Question: I'm trying to create the diagram below:

I could draw circles and straight lines using below code snippet. Please help me draw curved line and red circle. I have attached the image. Is this possible to do using CSS pseudo elements?
'''
<ul>
{this.props.invoiceCounts.map((invoiceCount) => {
return (
<li key={invoiceCount.key} className="invoice-state">
<div>{invoiceCount.name}</div>
<div className={invoiceCount.className}> {invoiceCount.count} </div>
</li>
);
})}
</ul>
.invoice-state {
color: grey;
display: inline-block;
text-align: center;
}
.circle {
border-radius: 50%;
height: 40px;
text-align: center;
width: 40px;
margin: 0px 60px;
line-height: 40px;
}
li::before{
content: '';
position: absolute;
top: 81px;
width: 142px;
height: 1px;
background: grey;
z-index: -1;
}
li:last-child::before {
display:none;
}
.white-circle {
@extend .circle;
background-color: white;
border: 1px solid grey;
color: grey;
}
.grey-circle {
@extend .circle;
background-color: grey;
color: white;
}
.red-circle {
@extend .circle;
background-color: red;
color: white;
}
.green-circle {
@extend .circle;
background-color: green;
color: white;
}
'''
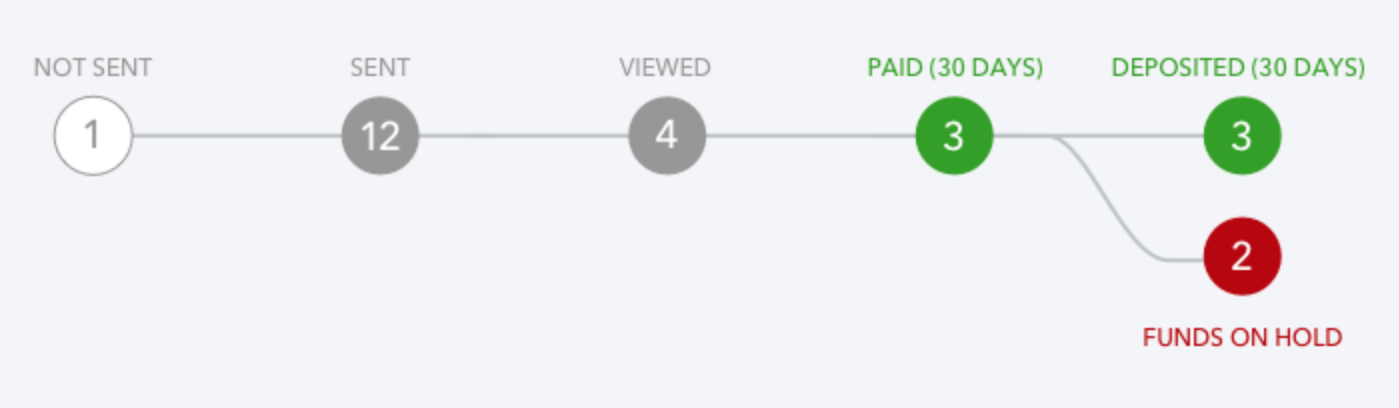
Answer: I kept your html layout the same, except for the red circle where I had to nest another ul>li (same layout as the others) into the li. I was not able to make the line curved without doing more research on my end, however I was able to make the line with pseudo elements. Hope this helps.
<URL>
'''
.invoice-state {
color: grey;
display: inline-block;
text-align: center;
position: relative;
font-family: arial;
}
.invoice-state div:not([class]) {
-webkit-box-ordinal-group: 2;
-moz-box-ordinal-group: 2;
-ms-flex-order: 2;
-webkit-order: 2;
order: 2;
}
.invoice-state ul .invoice-state div:not([class]) {
margin: 5px 0 0 0;
}
.invoice-state ul .invoice-state {
position: absolute;
margin: 20px 0 0 0;
left: 0;
display: -webkit-box;
display: -moz-box;
display: -ms-flexbox;
display: -webkit-flex;
display: flex;
-webkit-box-orient: vertical;
-moz-box-orient: vertical;
-webkit-flex-direction: column;
-ms-flex-direction: column;
flex-direction: column;
}
.circle {
border-radius: 50%;
height: 40px;
text-align: center;
width: 40px;
margin: 0px 60px;
line-height: 40px;
z-index: 3;
position: relative;
}
li::before{
content: '';
position: absolute;
top: calc(50% + 7px);
width: 150px;
height: 2px;
background: grey;
z-index: 1;
}
li:last-child::before {
display:none;
}
.white-circle {
background-color: white;
border: 2px solid grey;
color: grey;
}
.grey-circle {
background-color: grey;
color: white;
}
.red-circle {
background-color: red;
color: white;
-webkit-box-ordinal-group: 1;
-moz-box-ordinal-group: 1;
-ms-flex-order: 1;
-webkit-order: 1;
order: 1;
}
.red-circle:before {
content: " ";
position: absolute;
width: 50px;
height: 2px;
left: -49px;
top: 50%;
background: gray;
}
.invoice-state ul .invoice-state:after {
content: " ";
position: absolute;
width: 2px;
height: 80px;
background: gray;
transform: rotate(-40deg);
left: -15px;
top: -50px;
}
.green-circle {
background-color: green;
color: white;
}
'''
'''
<ul>
<li class="invoice-state">
<div>NOT SENT</div>
<div class="circle white-circle">1</div>
</li>
<li class="invoice-state">
<div>SENT</div>
<div class="circle grey-circle">12</div>
</li>
<li class="invoice-state">
<div>VIEWED</div>
<div class="circle grey-circle">4</div>
</li>
<li class="invoice-state">
<div>PAID (30 DAYS)</div>
<div class="circle green-circle">3</div>
</li>
<li class="invoice-state">
<div>DEPOSITED (30 DAYS)</div>
<div class="circle green-circle">3</div>
<ul>
<li class="invoice-state">
<div>FUNDS ON HOLD</div>
<div class="circle red-circle">2</div>
</li>
</ul>
</li>
</ul>
'''